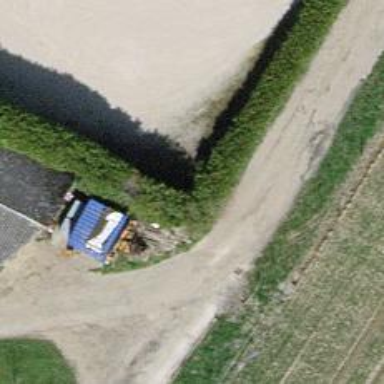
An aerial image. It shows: Hedge acting as barrier.